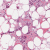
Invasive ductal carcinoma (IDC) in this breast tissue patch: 1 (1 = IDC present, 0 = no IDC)